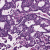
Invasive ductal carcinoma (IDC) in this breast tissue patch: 1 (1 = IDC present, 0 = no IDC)